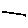
Label: line